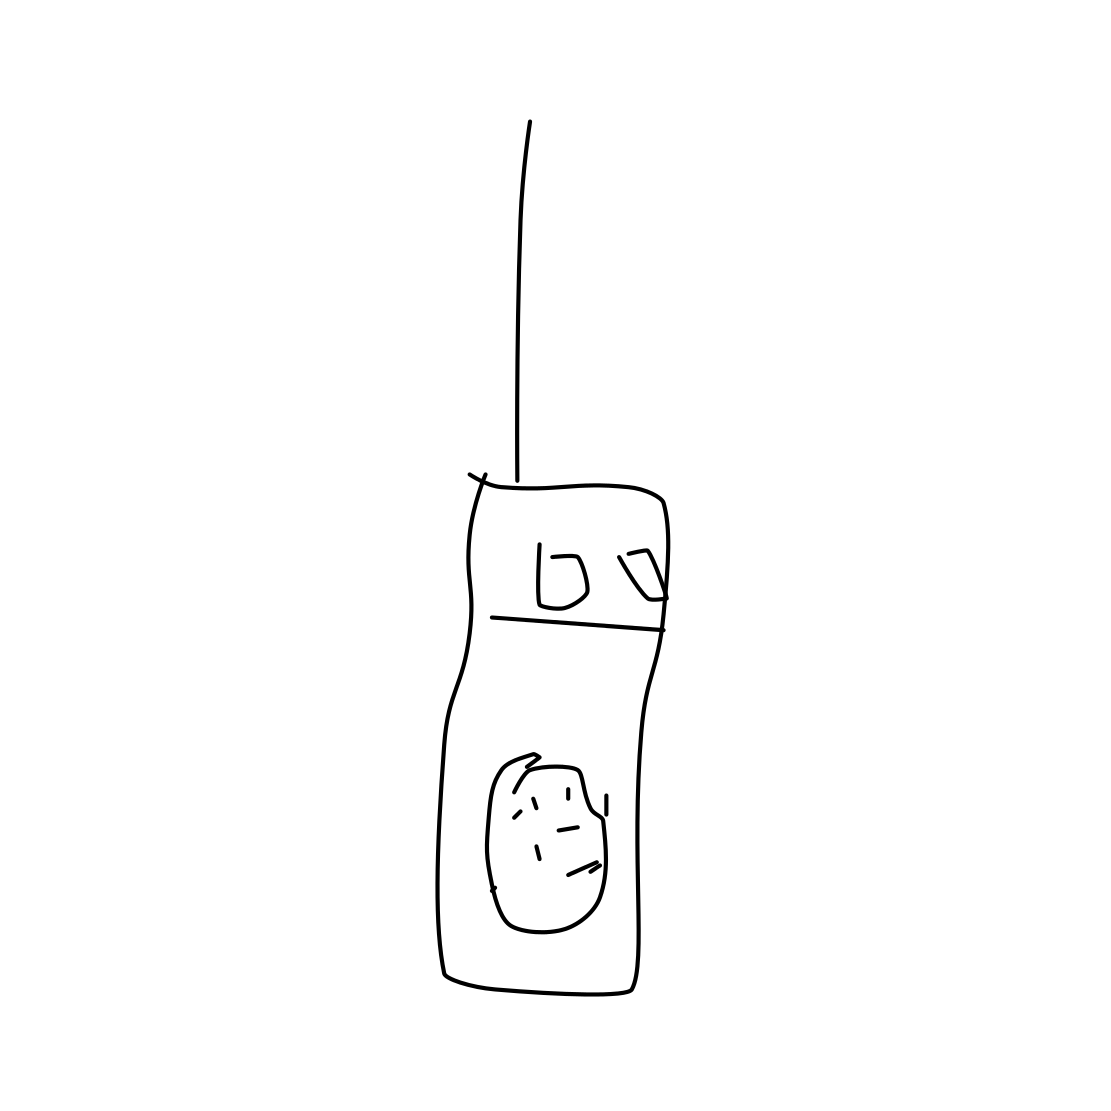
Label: walkie talkie